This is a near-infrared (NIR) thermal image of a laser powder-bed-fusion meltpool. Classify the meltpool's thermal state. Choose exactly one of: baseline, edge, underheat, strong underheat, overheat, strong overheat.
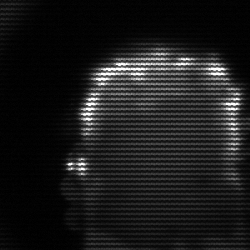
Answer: baseline